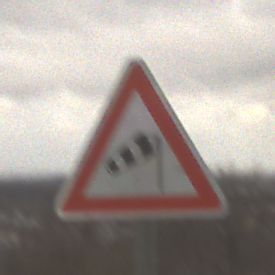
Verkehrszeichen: SeitenwindVonRechts
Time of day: Midday
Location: Outdoor (Nature)
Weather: Overcast
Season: NotSpecified
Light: Natural